Aerial crown-view tile of a tropical tree (Barro Colorado Island, Panama), acquired 20250512:
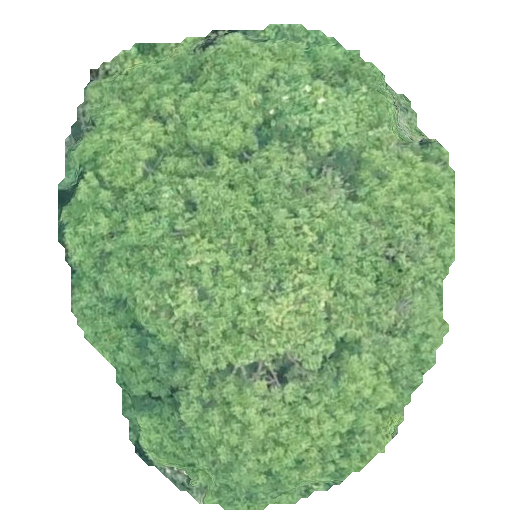
Species: Astronium graveolens
GBIF accepted scientific name: Astronium graveolens
Crown area: 217.121 m²